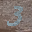
Label: 3